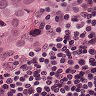
Metastatic tissue present: yes